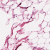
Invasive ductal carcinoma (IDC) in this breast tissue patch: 0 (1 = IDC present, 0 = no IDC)